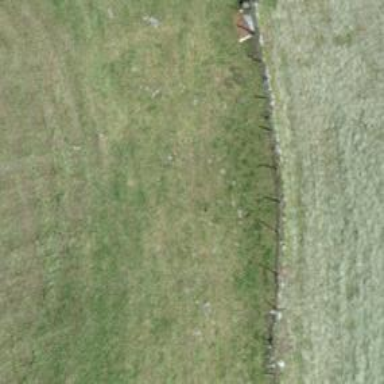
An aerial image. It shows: Fence is in the image.